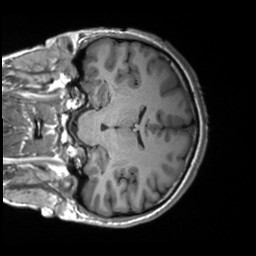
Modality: T1w
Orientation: coronal
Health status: healthy
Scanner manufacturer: siemens
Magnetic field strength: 3 T
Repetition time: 2.3 s
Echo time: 0.00228 s